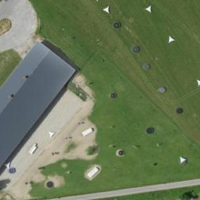
EUNIS habitat code: 52
Species observed at this site:
Chorthippus biguttulus